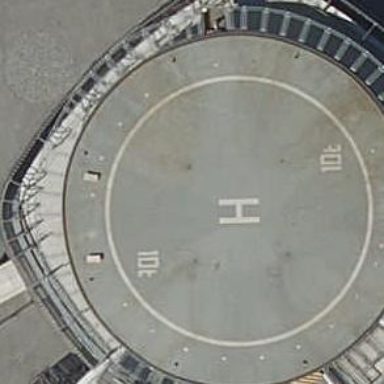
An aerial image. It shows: Image of helipad at airport.